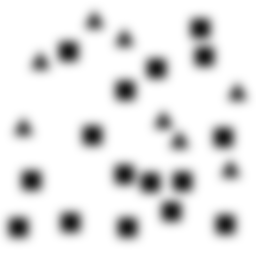
Squares: 16
Triangles: 8
Stars: 0
Total shapes: 24